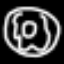
Label: donut